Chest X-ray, AP view. Patient: 58 years old, sex M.
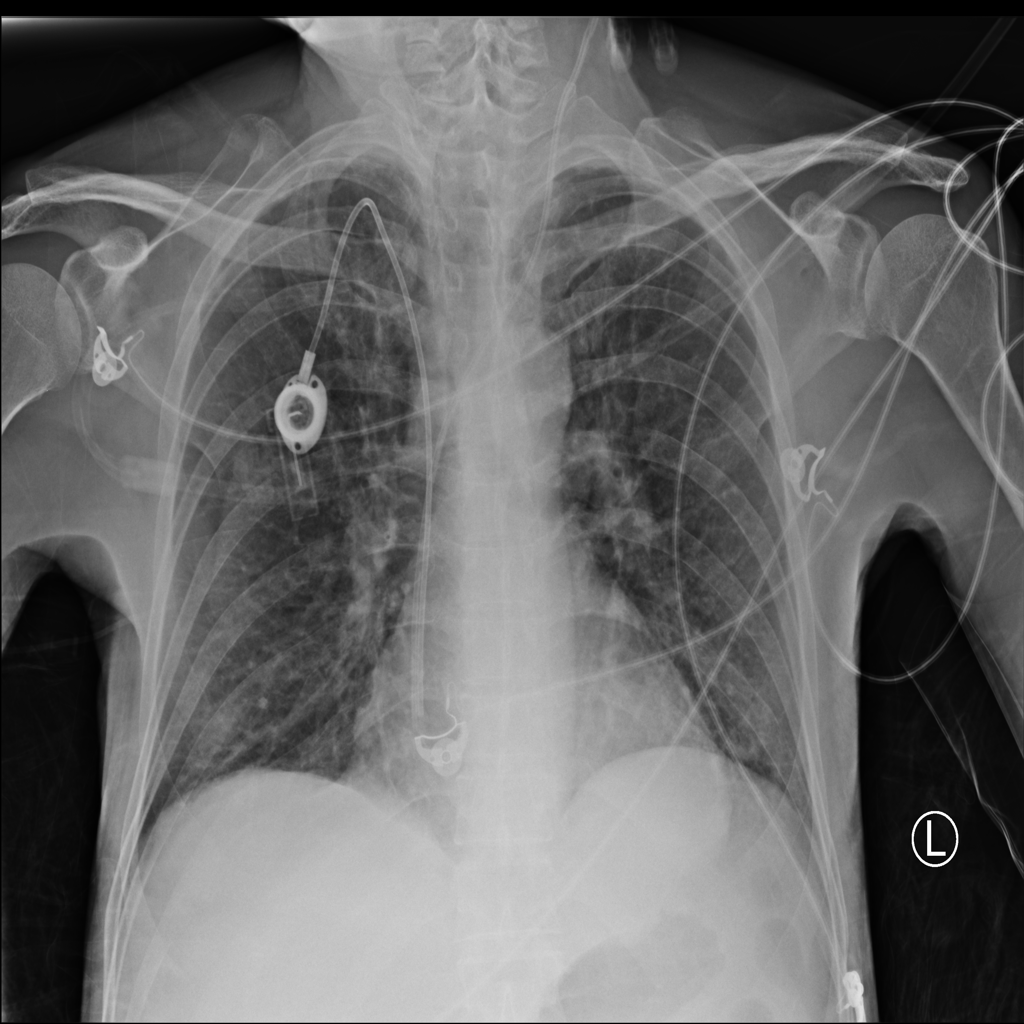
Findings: Infiltration